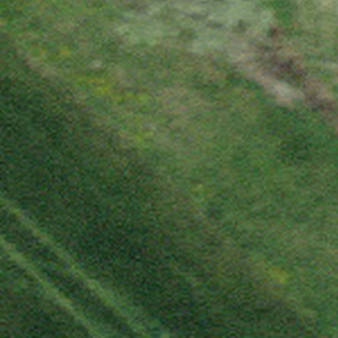
Label: other